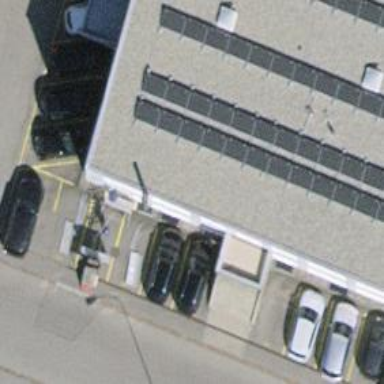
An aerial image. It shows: Solar power generator using photovoltaic panels.